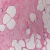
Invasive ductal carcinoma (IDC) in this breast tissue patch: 0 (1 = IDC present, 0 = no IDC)